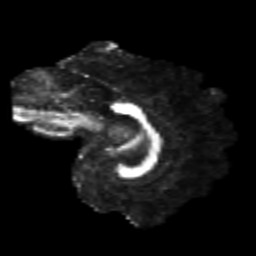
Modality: FA
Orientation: sagittal
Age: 25
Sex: female
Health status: healthy
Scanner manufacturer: philips
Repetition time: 7.382 s
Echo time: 0.08599 s